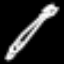
Label: pencil